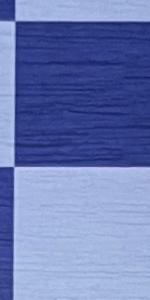
Label: Empty